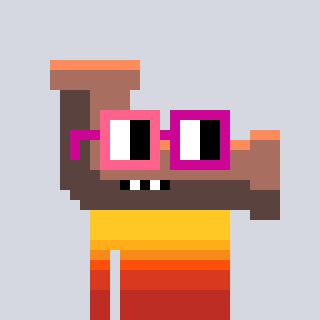
a pixel art character with square pink and red glasses, a pipe-shaped head and a gunk-colored body on a cool background